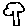
Label: tree